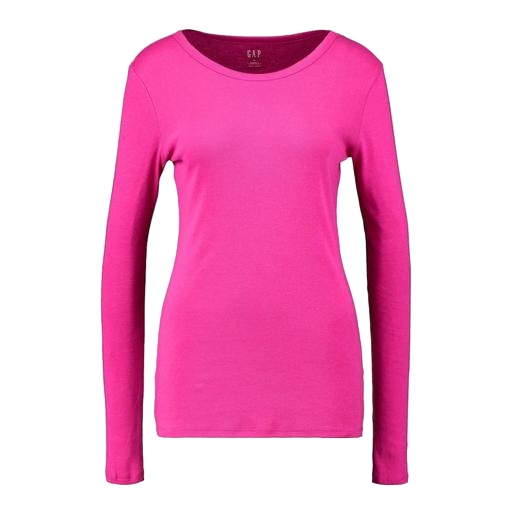
pink long-sleeve t-shirt, pink long-sleeve round-neck tee, pink long sleeved shirt, white background